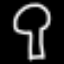
Label: mushroom